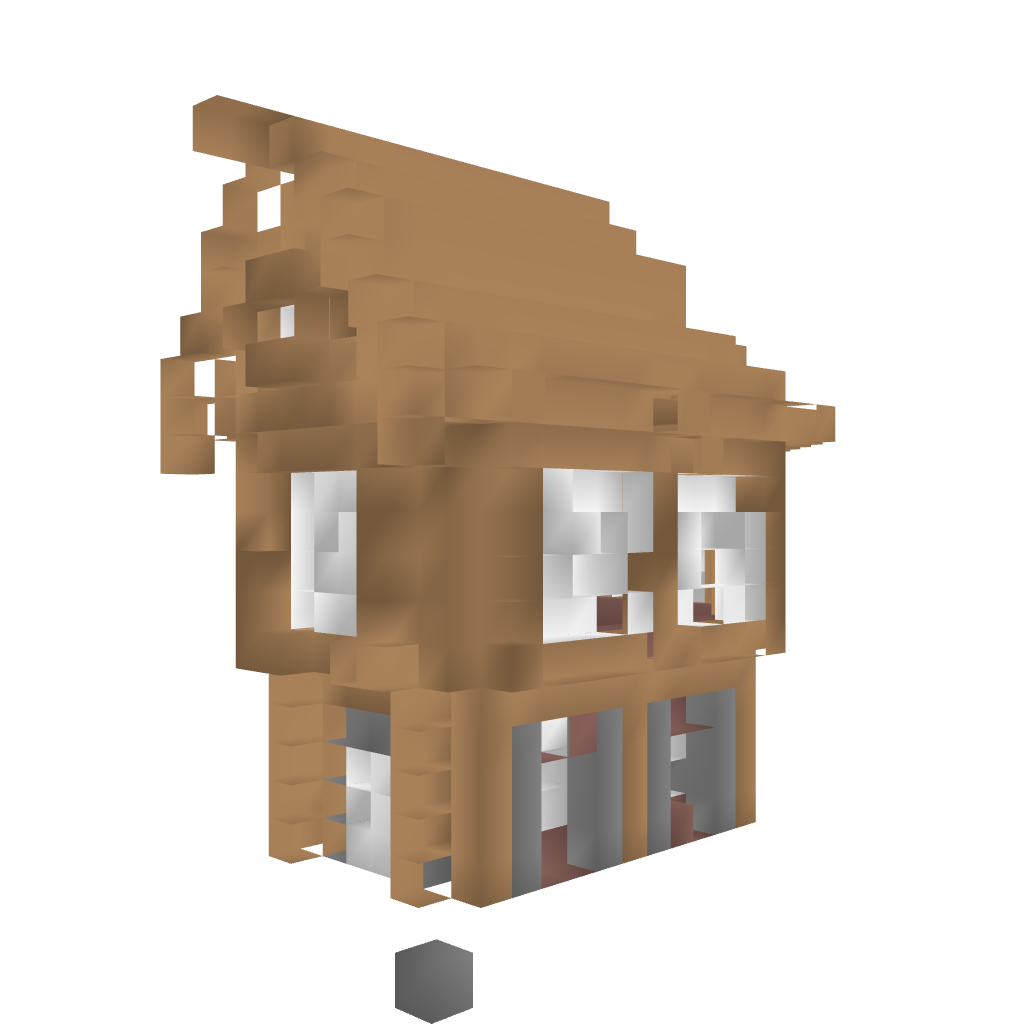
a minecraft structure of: House in the Middle Ages good quality